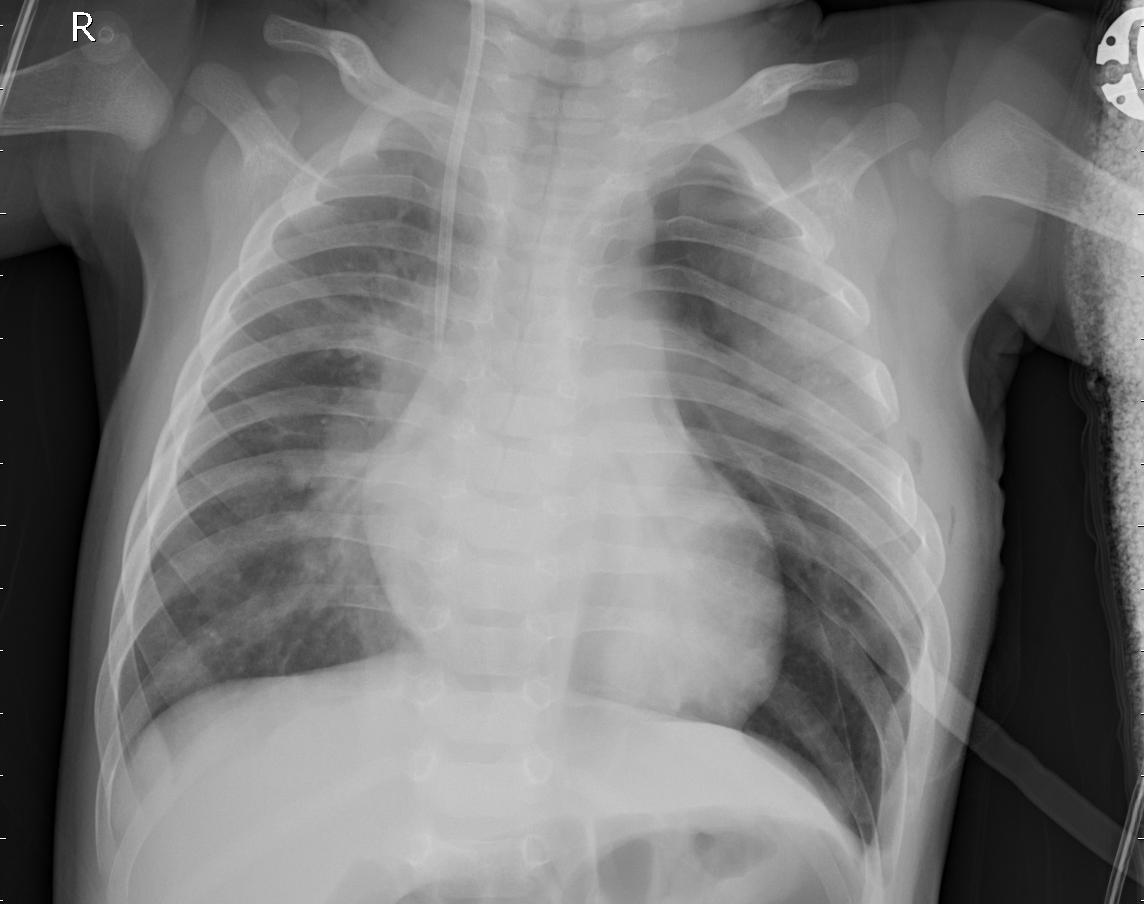
Diagnosis: PNEUMONIA